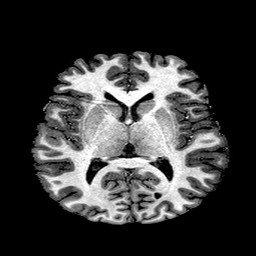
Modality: T1w
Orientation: coronal
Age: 28
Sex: female
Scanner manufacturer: ge
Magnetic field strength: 3 T
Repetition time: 7.66 s
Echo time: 0.003476 s